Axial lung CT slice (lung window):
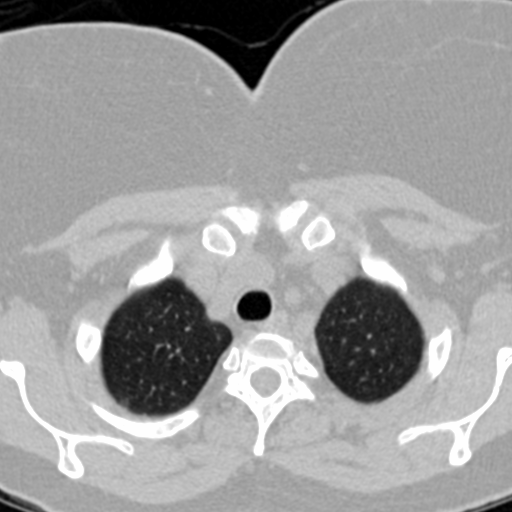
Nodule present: no